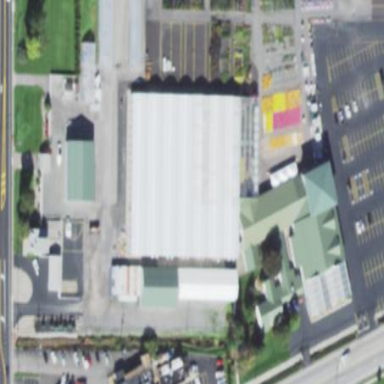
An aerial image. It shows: Building that serves as garden center.